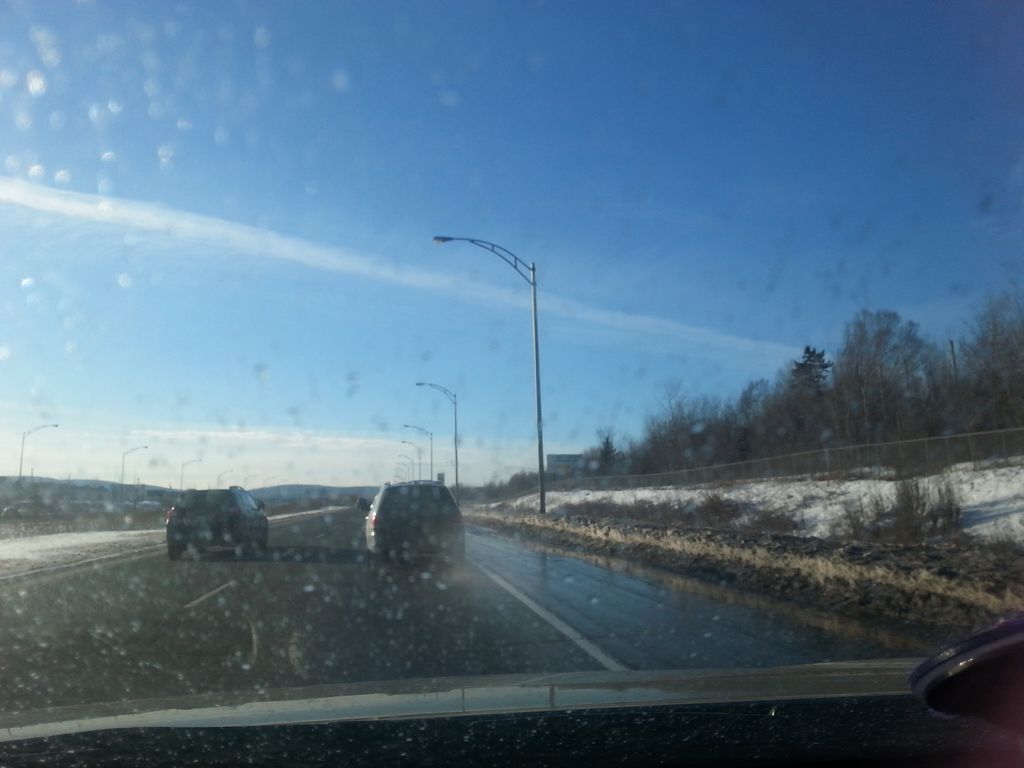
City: quebec_city